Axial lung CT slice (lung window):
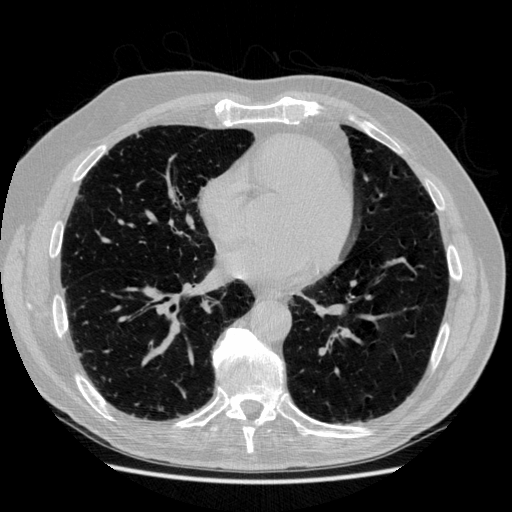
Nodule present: no